Question: I implemented the app that displays the map. and it shows the particular location using latitude and longitude. but it shows an empty map.how to see the map. please can anybody help me.

'''
code
'''
public class mapsdemo extends MapActivity
{
'''
MapView mapView;
GeoPoint gp;
MapController mc;
/** Called when the activity is first created. */
@SuppressWarnings({ "unchecked", "rawtypes" })
@Override
public void onCreate(Bundle savedInstanceState) {
super.onCreate(savedInstanceState);
setContentView(R.layout.main);
mapView = (MapView) findViewById(R.id.mapView);
mapView.setBuiltInZoomControls(true);
mapView.displayZoomControls(true);
List mapOverlays = mapView.getOverlays();
Drawable drawable = this.getResources().getDrawable(R.drawable.icon);
HelloItemizedOverlay itemizedOverlay = new HelloItemizedOverlay(drawable, this);
double lat = 17.385044;
double longi = 78.486671;
gp = new GeoPoint((int) (lat *1E6),(int) (longi *1E6));
OverlayItem overlayitem = new OverlayItem(gp, "Hello", "I'm in Hyd");
itemizedOverlay.addOverlay(overlayitem);
mapOverlays.add(itemizedOverlay);
mc = mapView.getController();
mc.animateTo(gp);
mc.setZoom(13);
}
@Override
protected boolean isRouteDisplayed() {
return false;
}
'''
}
'''
main.xml
< ?xml version="1.0" encoding="utf-8"?>
< LinearLayout xmlns:android="http://schemas.android.com/apk/res/android"
android:orientation="vertical"
android:layout_width="fill_parent"
android:layout_height="fill_parent"
>
< com.google.android.maps.MapView
android:layout_width="fill_parent"
android:layout_height="fill_parent"
android:apiKey="00YCOT71Vu0btHPPlbIR9uvF0-l4mcAVT9_6HMw"
android:id="@+id/mapView"
android:enabled="true"
android:clickable="true"
/>
< /LinearLayout>
manifeast
<?xml version="1.0" encoding="utf-8"?>
<manifest xmlns:android="http://schemas.android.com/apk/res/android"
package="com.maps.demo"
android:versionCode="1"
android:versionName="1.0">
< uses-sdk android:minSdkVersion="7" />
<uses-permission android:name="android.permission.INTERNET"></uses-permission>
<application android:icon="@drawable/icon" android:label="@string/app_name">
<activity android:name=".mapsdemo"
android:label="@string/app_name"
android:theme="@android:style/Theme.NoTitleBar">
<intent-filter>
<action android:name="android.intent.action.MAIN" />
<category android:name="android.intent.category.LAUNCHER" />
</intent-filter>
</activity>
<uses-library android:name="com.google.android.maps" />
</application>
</manifest>
'''
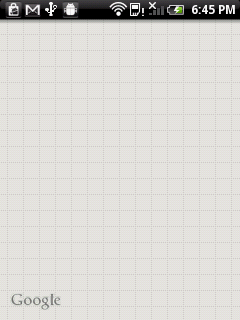
Answer: This is most likely caused by a signature mismatch. Make sure that you registered your private key from the keystore used to package your application with Google at the <URL> and ensure the key that is issued is in your layout file for the MapView.